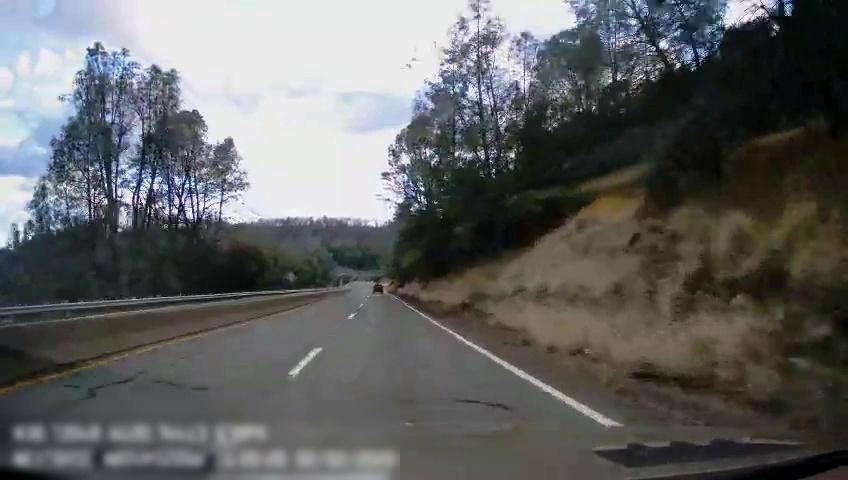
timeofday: Day
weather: Sunny
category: Drivable Space
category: Drivable Space
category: Vehicles | SUV
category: Lanes | Opposite Lane
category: Lanes | Alternate Lane
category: Lanes | Current Lane
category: Lanes | Alternate Lane